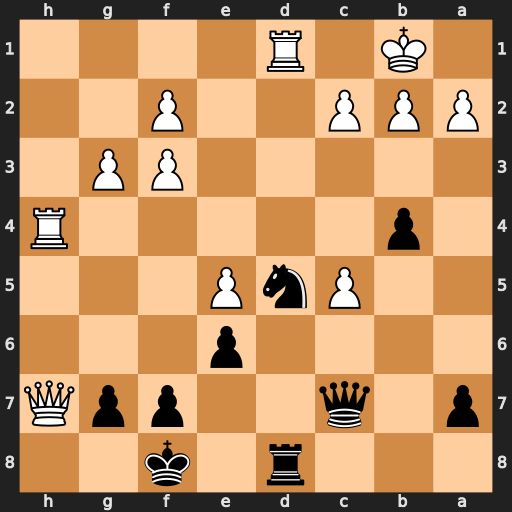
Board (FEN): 3r1k2/p1q2ppQ/4p3/2PnP3/1p5R/5PP1/PPP2P2/1K1R4
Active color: b
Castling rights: -
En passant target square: -
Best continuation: Nc3+ bxc3 Rxd1+ Kb2 bxc3+